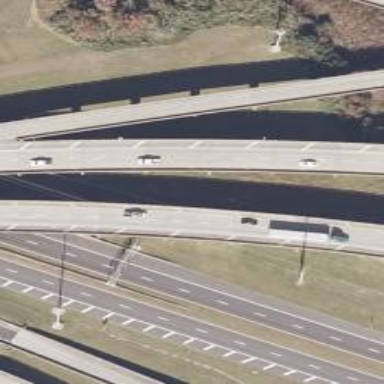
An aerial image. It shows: Motorway bridge.